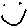
Label: smiley face